Field crop: tomato
Growth stage: 1
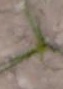
Species: cyperus